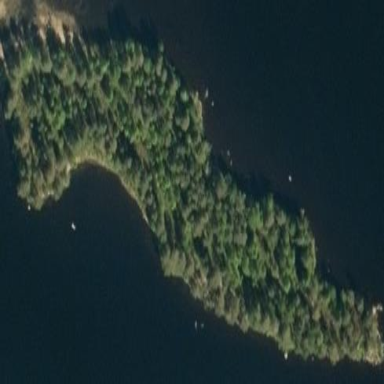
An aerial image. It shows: Islet.